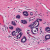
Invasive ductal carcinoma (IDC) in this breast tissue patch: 0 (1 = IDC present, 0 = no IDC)